Question: Does anyone have any tips on keeping the tabs evenly spaced in ViewPager?
'''
<com.jakewharton.android.viewpagerindicator.TitlePageIndicator
android:id="@+id/indicator" android:layout_height="wrap_content"
android:layout_width="match_parent" android:background="#404040"
android:paddingLeft="5dp" android:paddingRight="5dp" />
'''

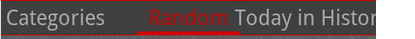
Answer: As of right now there is no way to tell the widget to truncate or fade the titles. It is, however, on the <URL>.
For now you can truncate the titles yourself to an acceptable length since they are provided independently. You could also be super ambitious and dive into my code and help to contribute the feature :)
I realize it's not the best solution but as large chunks of free time are few and far between lately I haven't had the time to properly implement this feature.
FYI, the 'fade' option on the aforementioned issue will work similar to the Android market's tab indicators as described on <URL>.